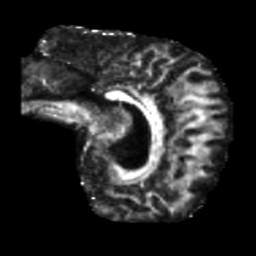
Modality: FA
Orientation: sagittal
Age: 46
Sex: male
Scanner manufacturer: siemens
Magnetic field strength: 3 T
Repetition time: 5.47 s
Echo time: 0.0854 s